Field crop: maize
Growth stage: 2
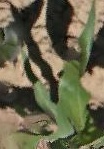
Species: maize